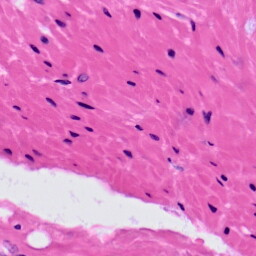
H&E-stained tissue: Prostate